Question: My code doesn't seem to work. I'm using the following:
'''
$statement = $db->prepare("SELECT * FROM carts WHERE (order_id = ':order_id')");
$result = $statement->execute(array(':order_id' => $order_id));
$result = $statement->fetch();
'''
Which returns a boolean according to 'gettype($result)'; 'print_r($result)' simply displays Array, though this is not expected. The data I'm reading is:

So I should expect an Array to be returned, not a Boolean. The PDO is correct and working, as I can call a write command. What's the best way using PDO to read a row based on the Primary Key 'order_id' into a parsable array?
And as a split, is there a more efficient way than 'SELECT * WHERE' to read a single row of data from a 'TABLE' when the data is based on the 'Primary Key'?
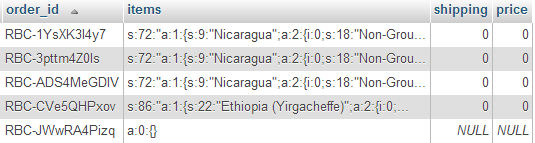
Answer: before all, set properly your error mode. If you can run the query with single quotes without an error popping, set this:
'''
$db->setAttribute(PDO::ATTR_ERRMODE,PDO::ERRMODE_EXCEPTION);
$statement = $db->prepare("SELECT * FROM carts WHERE order_id=:order_id");
$result = $statement->execute(array(':order_id' => $order_id));
$row = ($result ? $statement->fetch(PDO::FETCH_ASSOC) : array('problem' => 'with your query'));
print_r($result);
'''
PDO fails with single-quotes around parameters. check your '$result' for the return value of 'execute()'. you may have to specify a fetching mode for the fetch. depending on your sql database, parenthesis around the condition may also cause the query to fail.